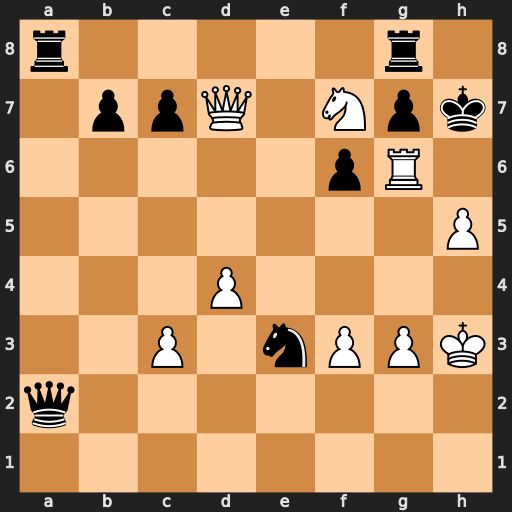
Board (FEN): r5r1/1ppQ1Npk/5pR1/7P/3P4/2P1nPPK/q7/8
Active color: w
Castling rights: -
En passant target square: -
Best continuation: Rh6+ gxh6 Ng5+ Kh8 Qh7#